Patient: sex M, age 62
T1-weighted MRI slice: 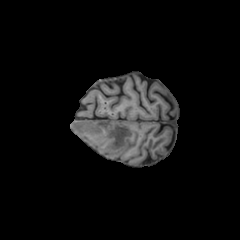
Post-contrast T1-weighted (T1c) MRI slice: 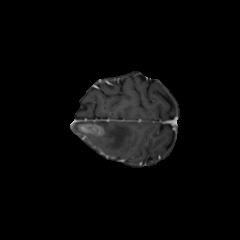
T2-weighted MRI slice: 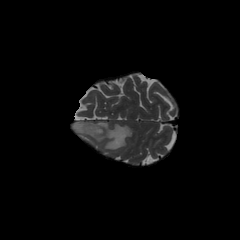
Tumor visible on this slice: yes
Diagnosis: Glioblastoma, IDH-wildtype
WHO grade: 4